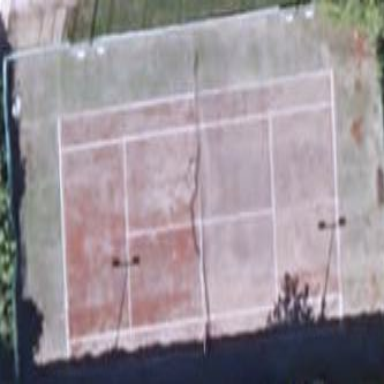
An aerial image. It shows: Tennis court in leisure pitch.